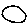
Label: moon